Question: I have edittext and below that one listview now if need to search means based on text on edittext i need to update the list view.the listview values stored in arraylist

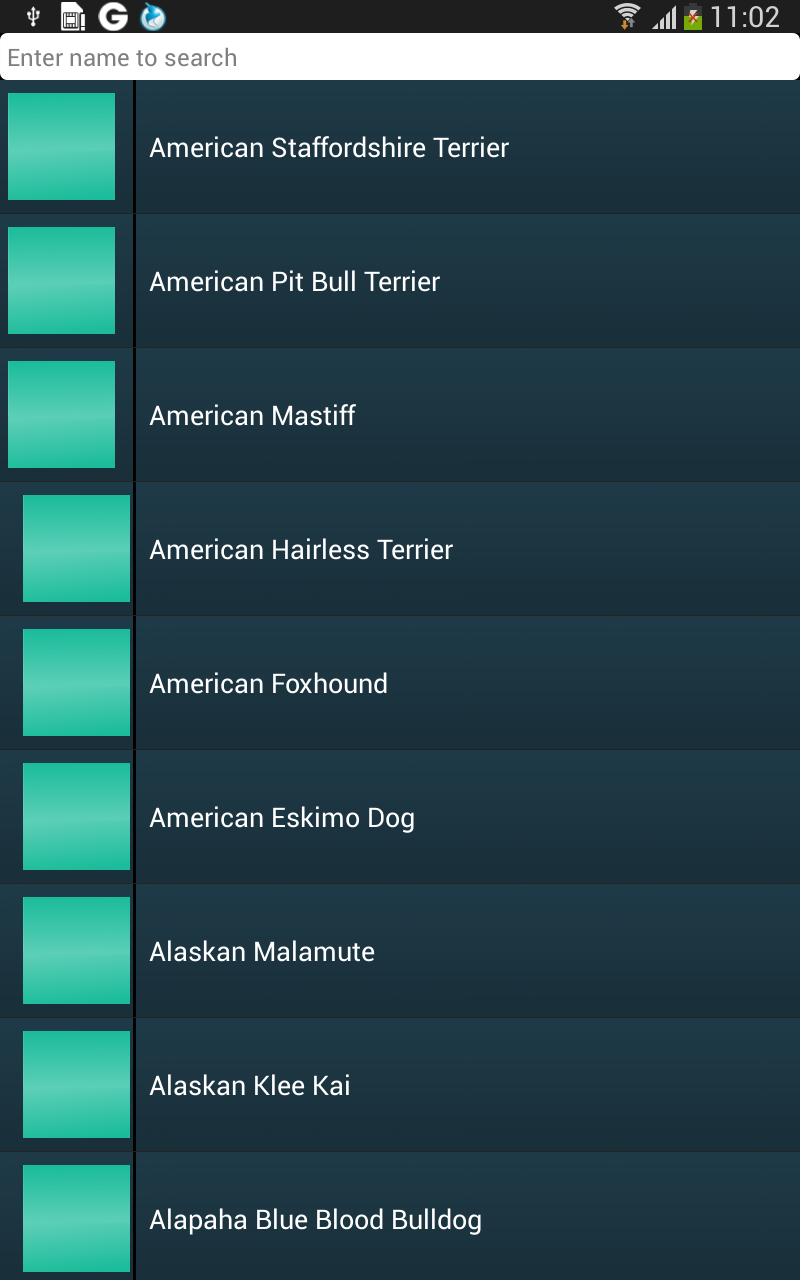
Answer: This is the search function in my applicaton,hope u get him idea from it..
'''
et_artists_searchWord.addTextChangedListener(new TextWatcher() {
@Override
public void onTextChanged(CharSequence s, int start, int before,
int count) {
// TODO Auto-generated method stub
List<AdapterDTOArtist> list = filter(s.toString(),
mAdapterDTOsBackup, true);
mAdapterDTOs.clear(); // <--- clear the list before add
mAdapterDTOs.addAll(list); // <--- here is the double add if
// you// do not clear before
mLazyAdatper.setDataSet(mAdapterDTOs);
}
@Override
public void beforeTextChanged(CharSequence s, int start, int count,
int after) {
// TODO Auto-generated method stub
}
@Override
public void afterTextChanged(Editable s) {
// TODO Auto-generated method stub
}
});
'''
out side oncreate search method:
'''
public static List<AdapterDTOArtist> filter(String string,
Iterable<AdapterDTOArtist> iterable, boolean byName) {
if (iterable == null)
return new LinkedList<AdapterDTOArtist>();
else {
List<AdapterDTOArtist> collected = new LinkedList<AdapterDTOArtist>();
Iterator<AdapterDTOArtist> iterator = iterable.iterator();
if (iterator == null)
return collected;
while (iterator.hasNext()) {
AdapterDTOArtist item = iterator.next();
// if(item.getmTag_Name().startsWith(string))
if (item.getmTag_Name().toLowerCase().startsWith(string)){
// if
// (item.getmTag_Name().toLowerCase(Locale.getDefault()).contains(string))
collected.add(item);
}
else if(item.getmTag_Name().toUpperCase().startsWith(string)){
collected.add(item);
}
}
return collected;
}
}
'''